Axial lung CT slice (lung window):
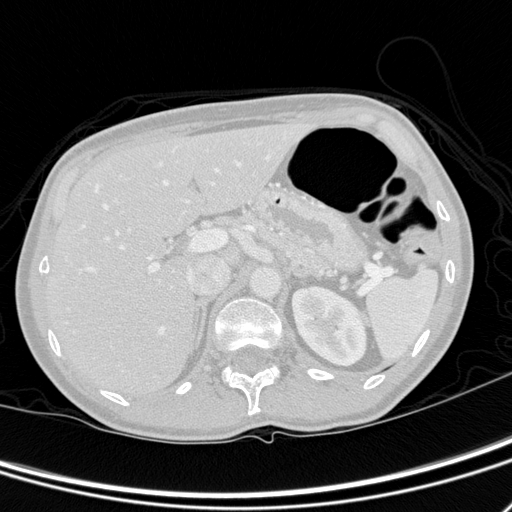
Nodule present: no